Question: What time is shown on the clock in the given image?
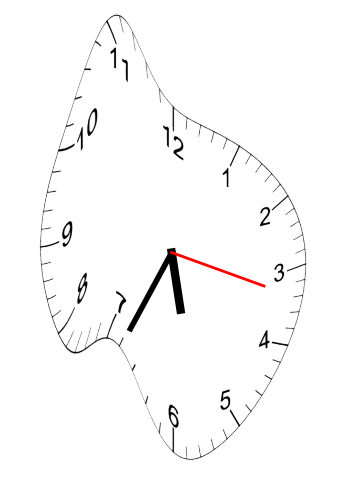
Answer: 05:34:17